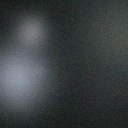
Screen state: off